Field crop: maize
Growth stage: 2
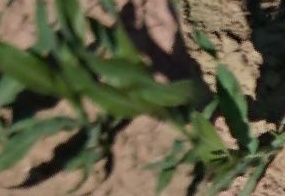
Species: maize